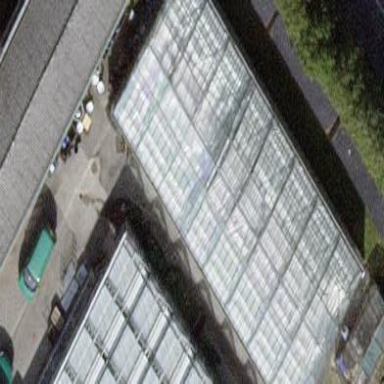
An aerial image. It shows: Greenhouse.